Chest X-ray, PA view. Patient: 72 years old, sex M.
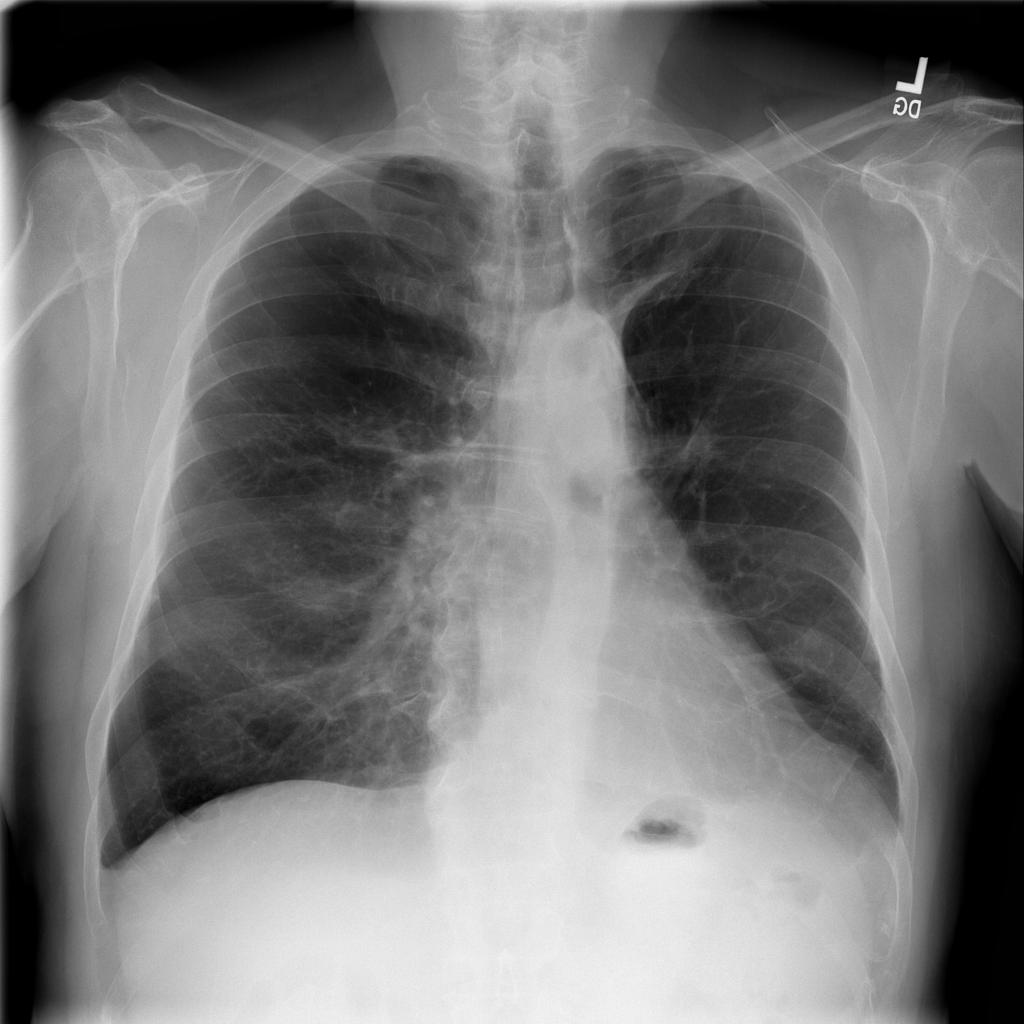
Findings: Hernia